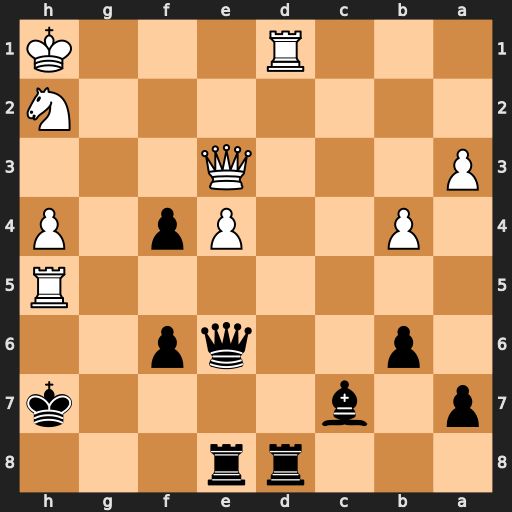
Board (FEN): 3rr3/p1b4k/1p2qp2/7R/1P2Pp1P/P3Q3/7N/3R3K
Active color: b
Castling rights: -
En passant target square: -
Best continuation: Kg6 Rg1+ Kxh5 Qe2+ Kh6